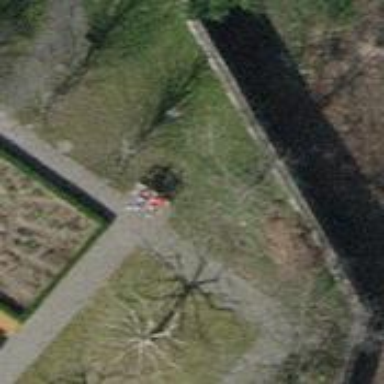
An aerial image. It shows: Brown bench in the vicinity.